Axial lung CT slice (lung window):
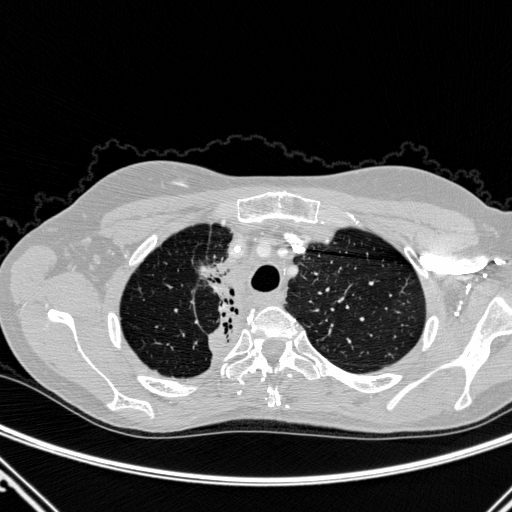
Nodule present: no